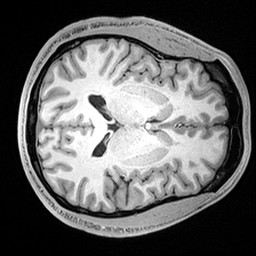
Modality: T1w
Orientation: axial
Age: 39
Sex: male
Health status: healthy
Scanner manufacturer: siemens
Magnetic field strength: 3 T
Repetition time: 2.4 s
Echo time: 0.00217 s